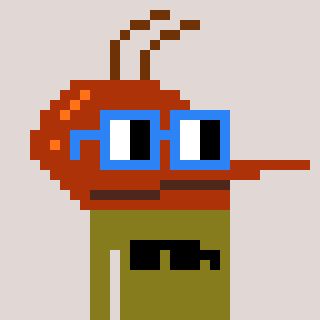
a pixel art character with square blue glasses, a mosquito-shaped head and a gunk-colored body on a warm background